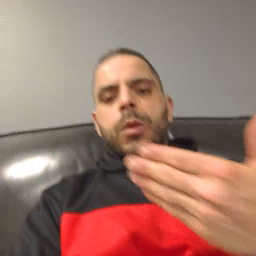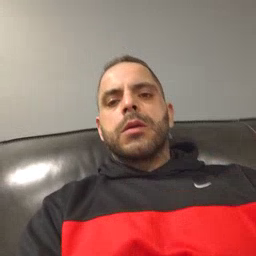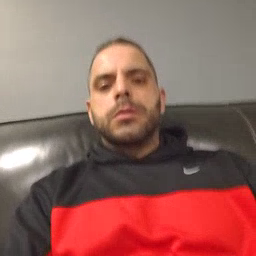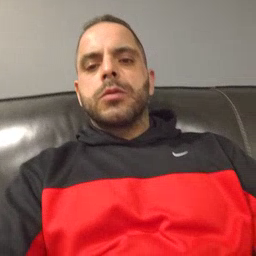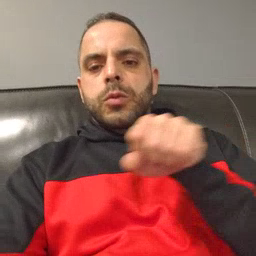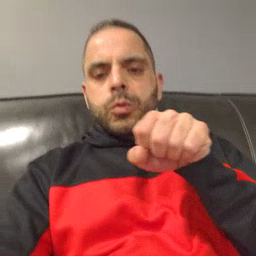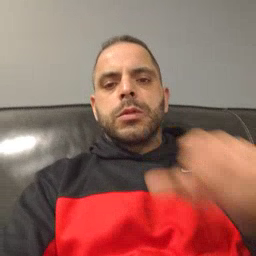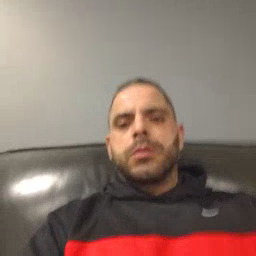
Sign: shoe